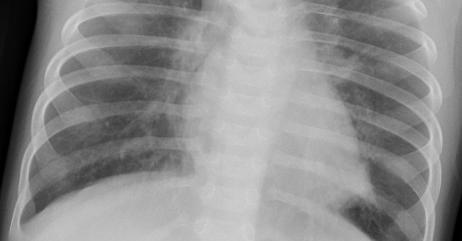
Diagnosis: PNEUMONIA